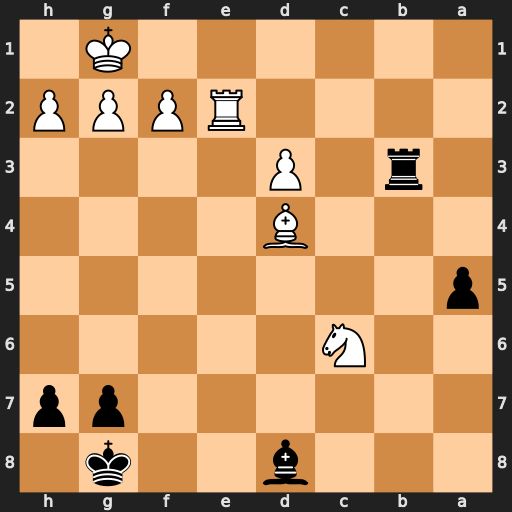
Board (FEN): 3b2k1/6pp/2N5/p7/3B4/1r1P4/4RPPP/6K1
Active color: b
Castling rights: -
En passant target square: -
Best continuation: Rb1+ Re1 Rxe1#